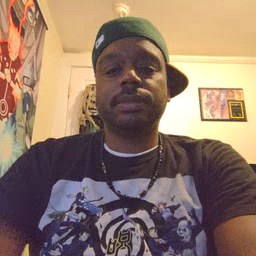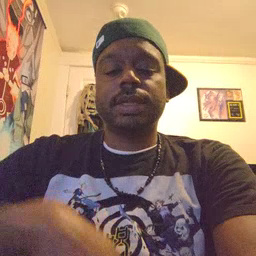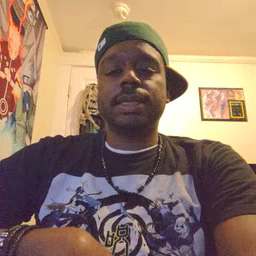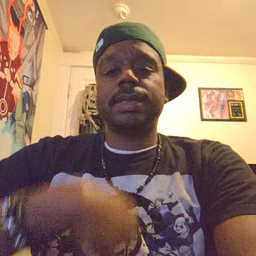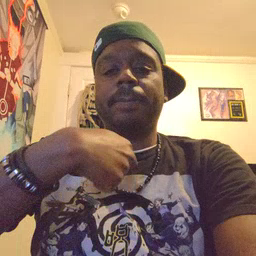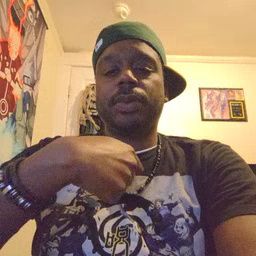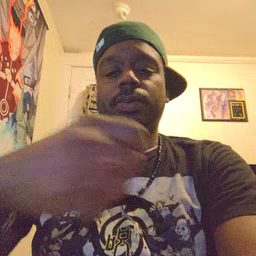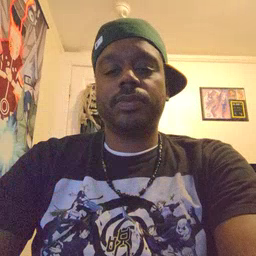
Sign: zipper